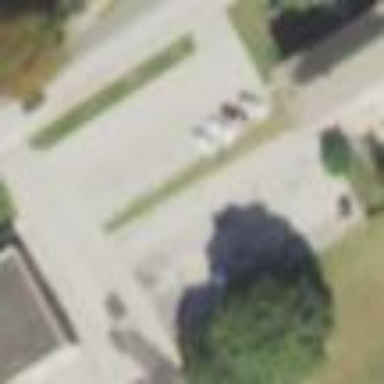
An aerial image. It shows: Parking area.